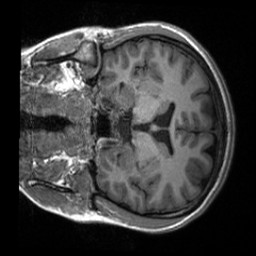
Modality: T1w
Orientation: coronal
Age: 22
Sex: female
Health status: healthy
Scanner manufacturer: siemens
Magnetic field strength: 3 T
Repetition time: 2 s
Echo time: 0.00232 s